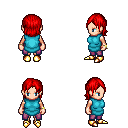
a pixel art fantasy rpg character, female body template, human, light skin, teal tunic, magenta pants, red long bangs hairstyle, bracelets, gold boots, four views (front, back, left, right), 2x2 character sprite sheet, small pixel art, hard edges, no anti-aliasing